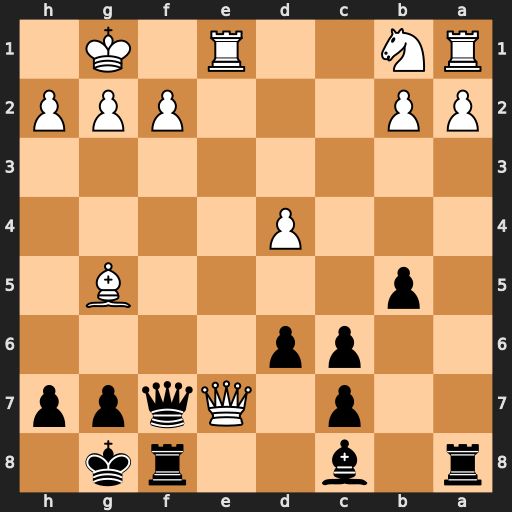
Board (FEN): r1b2rk1/2p1Qqpp/2pp4/1p4B1/3P4/8/PP3PPP/RN2R1K1
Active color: b
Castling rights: -
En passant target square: -
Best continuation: Qxf2+ Kh1 Qf1+ Rxf1 Rxf1#